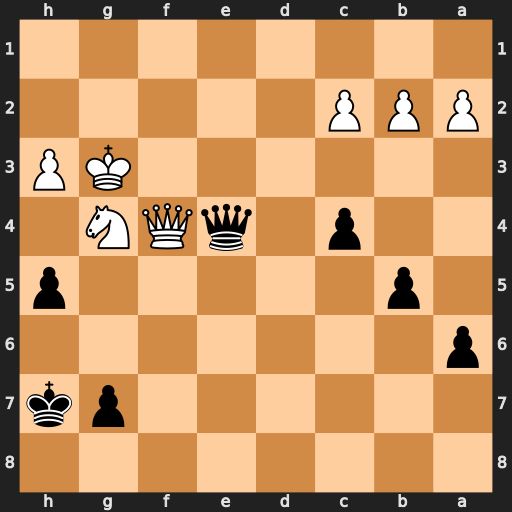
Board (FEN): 8/6pk/p7/1p5p/2p1qQN1/6KP/PPP5/8
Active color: b
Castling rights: -
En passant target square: -
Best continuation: h4+ Kf2 Qxf4+